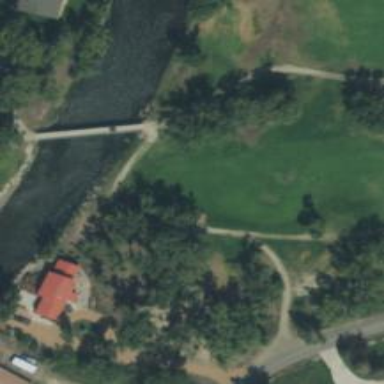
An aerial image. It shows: Path that leads to Nordic ski bridge.